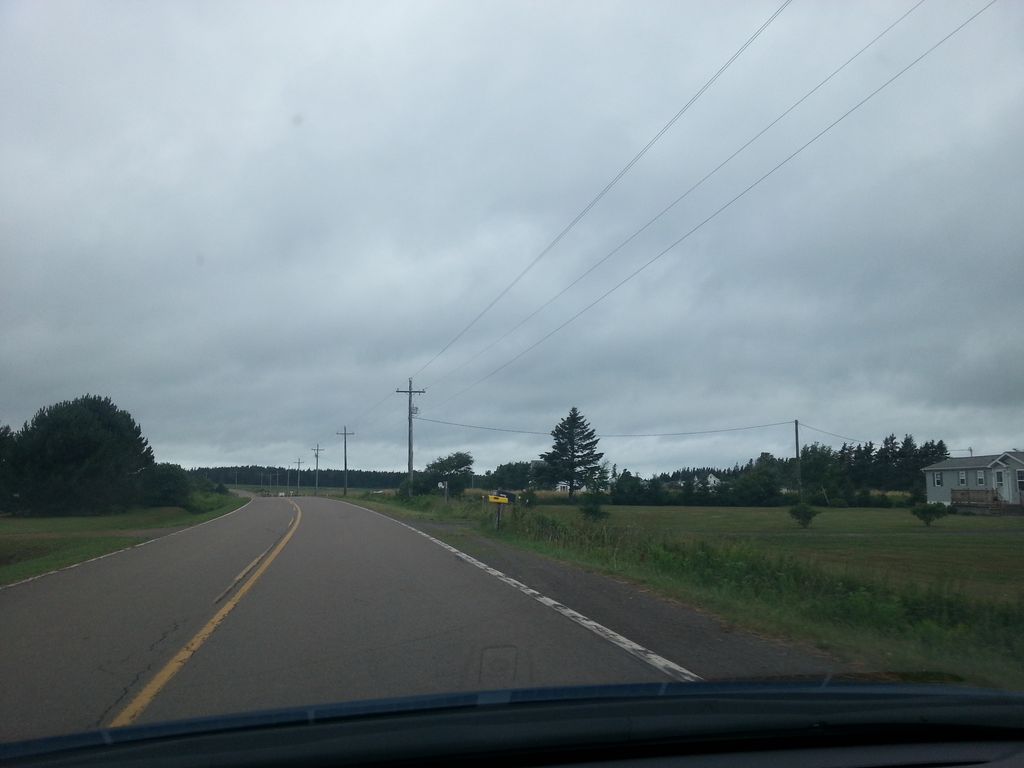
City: charlottetown